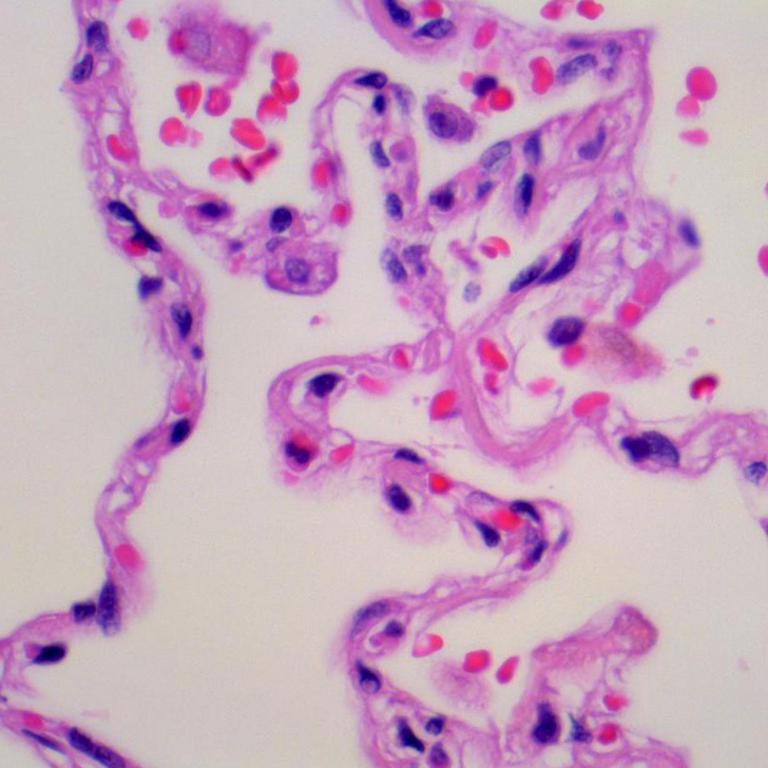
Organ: lung
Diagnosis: benign